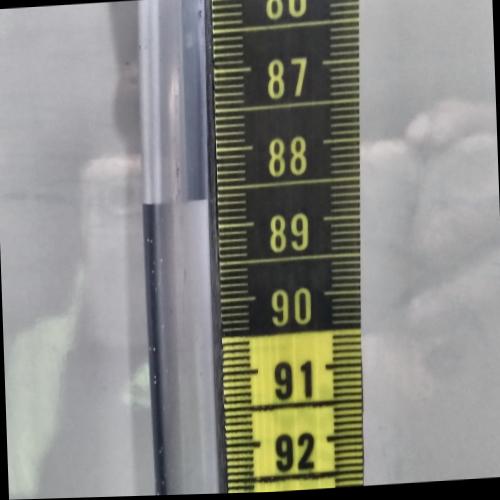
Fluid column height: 88.6 cm